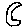
Label: moon